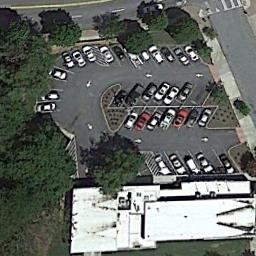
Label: parking_lot